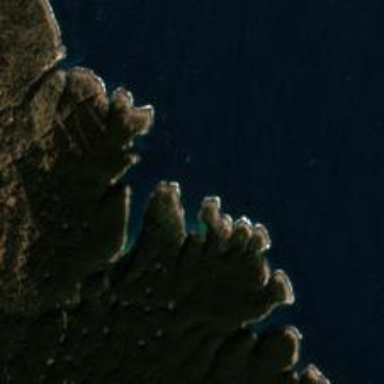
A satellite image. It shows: Beautiful bay in nature.